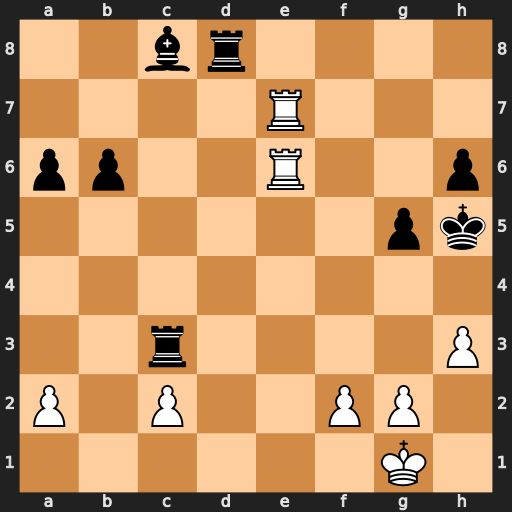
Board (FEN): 2br4/4R3/pp2R2p/6pk/8/2r4P/P1P2PP1/6K1
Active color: w
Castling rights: -
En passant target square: -
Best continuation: g4+ Kh4 Rxh6#